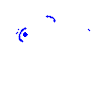
Particle: electron